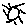
Label: sun